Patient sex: M
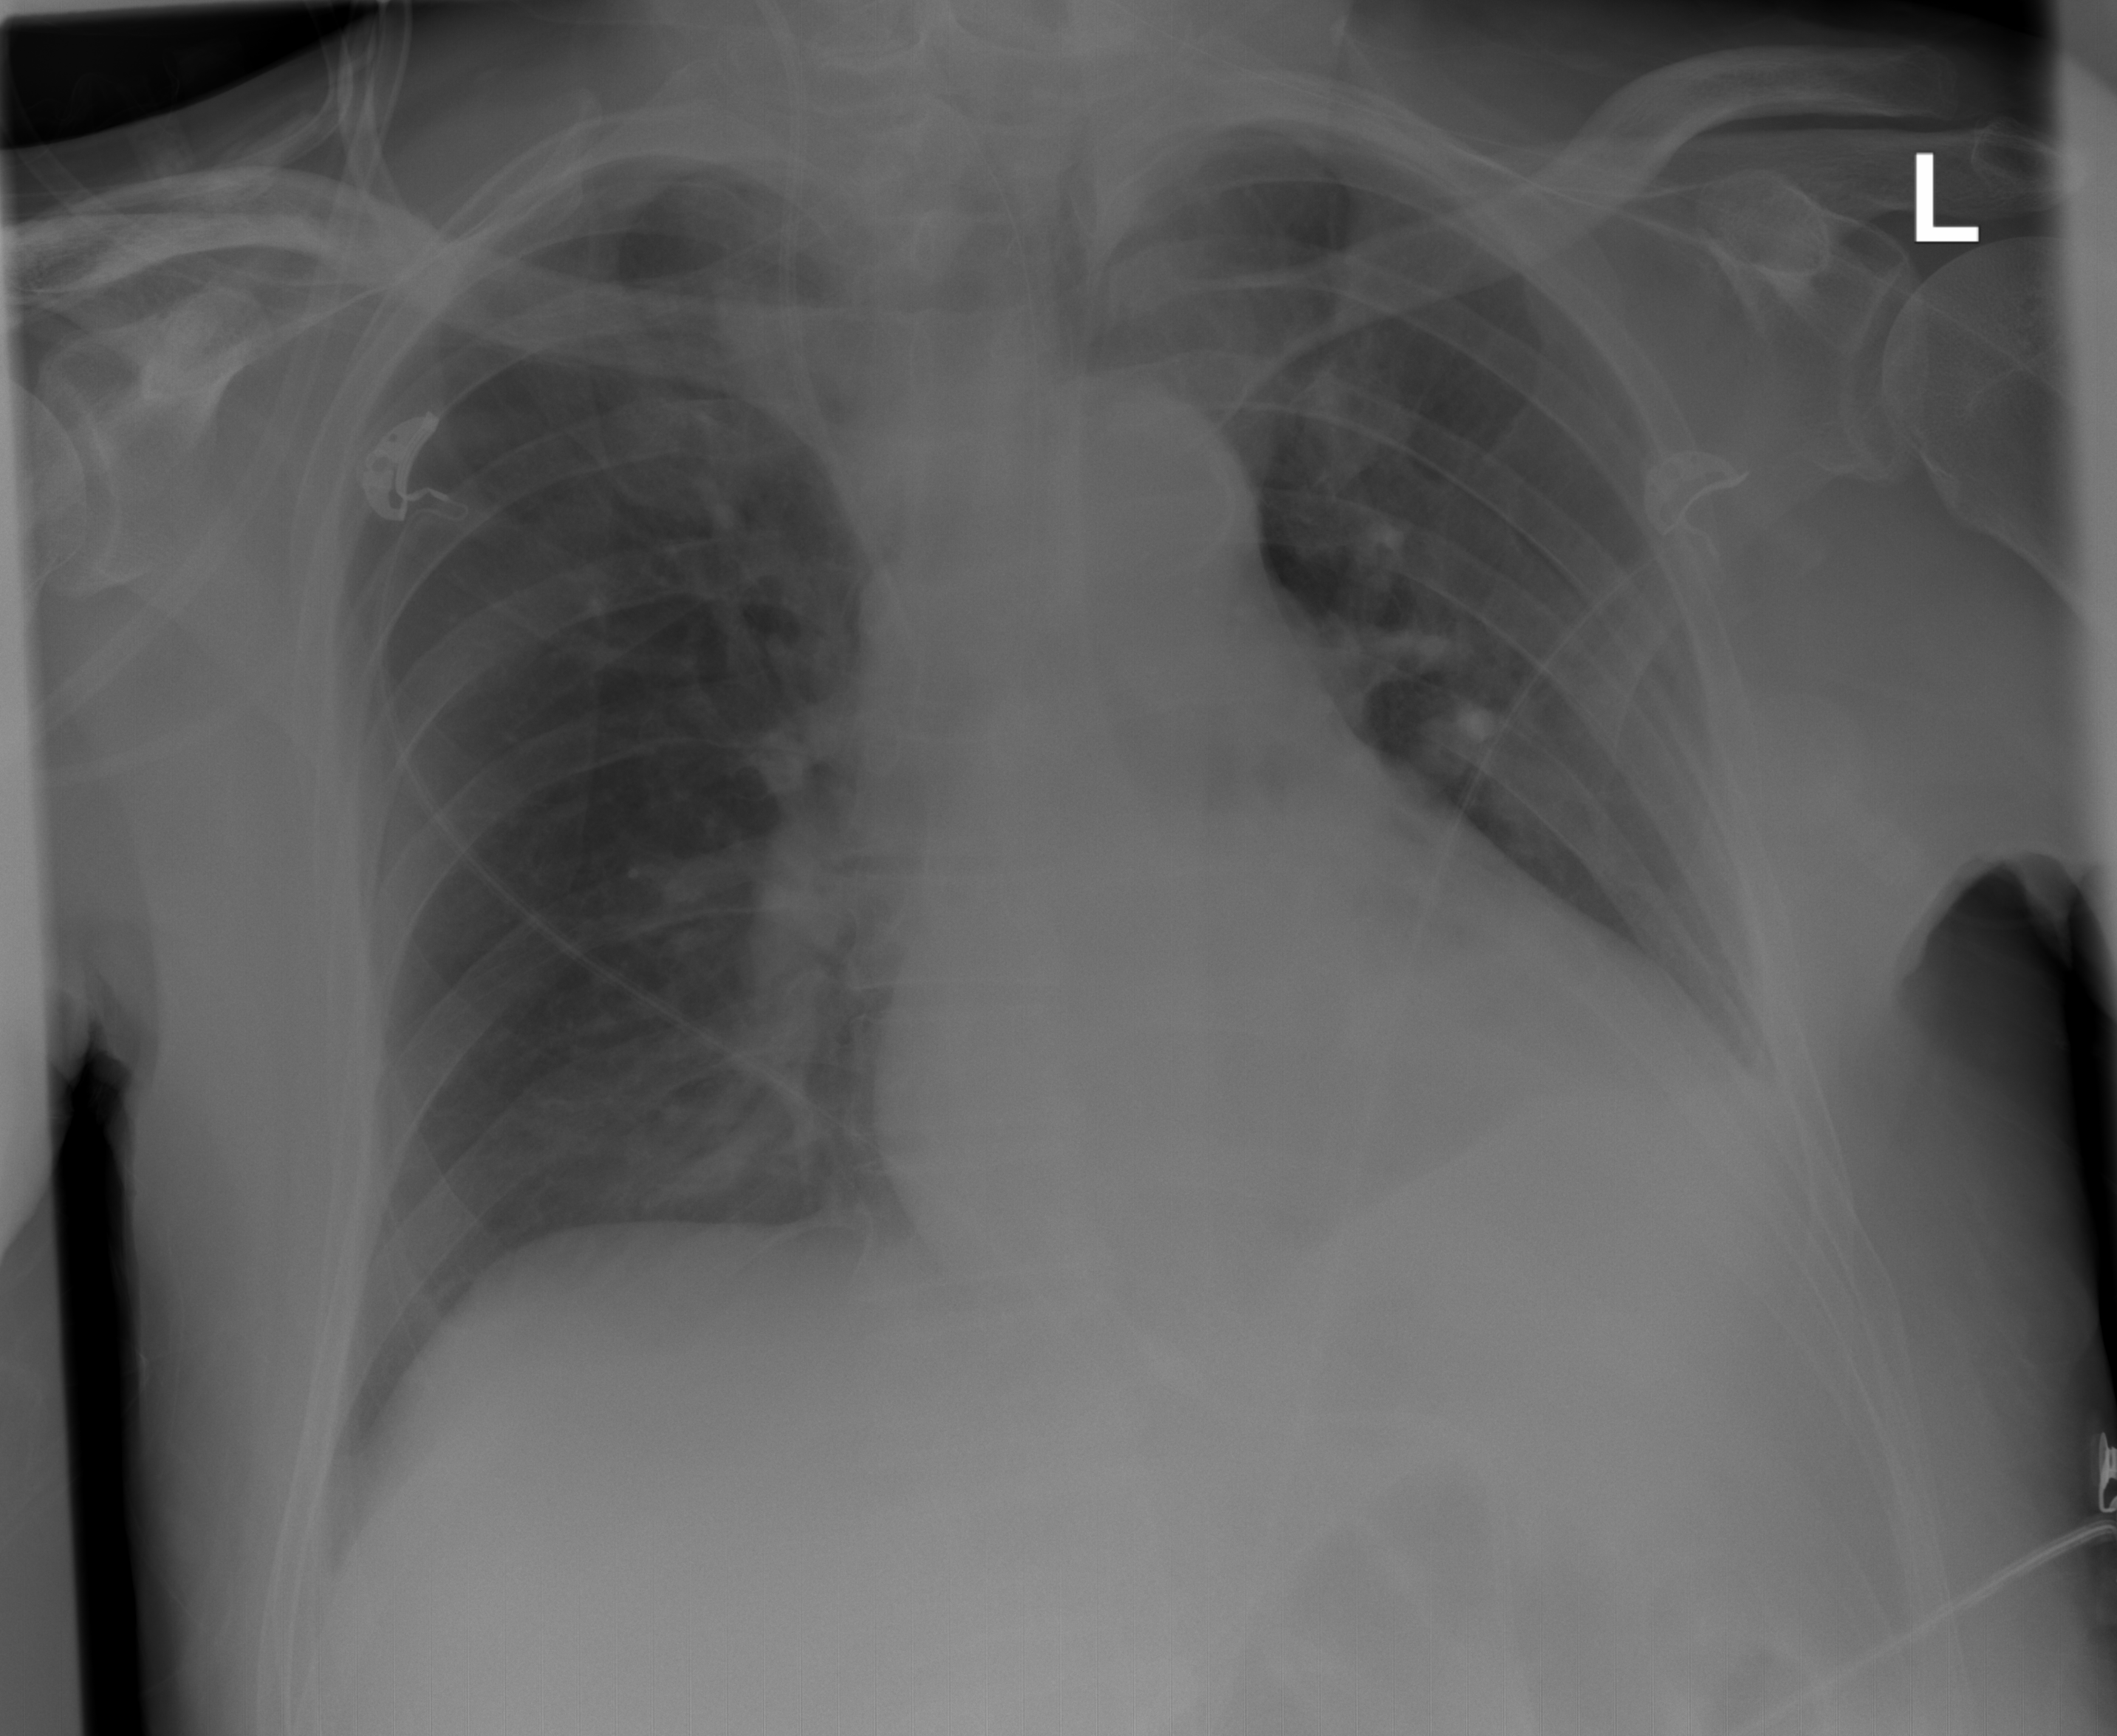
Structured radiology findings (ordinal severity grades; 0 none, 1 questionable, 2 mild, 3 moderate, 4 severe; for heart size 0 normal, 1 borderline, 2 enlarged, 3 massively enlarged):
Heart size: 1
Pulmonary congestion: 0
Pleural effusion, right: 0
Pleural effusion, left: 2
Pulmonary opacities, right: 0
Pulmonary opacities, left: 0
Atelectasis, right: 0
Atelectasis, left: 0